Interaction volume radius: 10 \u00c5
Interaction volume height: 10 \u00c5
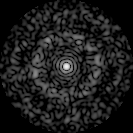
Disorder parameter: 0.8427